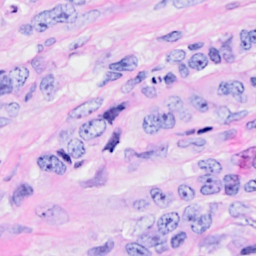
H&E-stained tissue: Breast